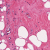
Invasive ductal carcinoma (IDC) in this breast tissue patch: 0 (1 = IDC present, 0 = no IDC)